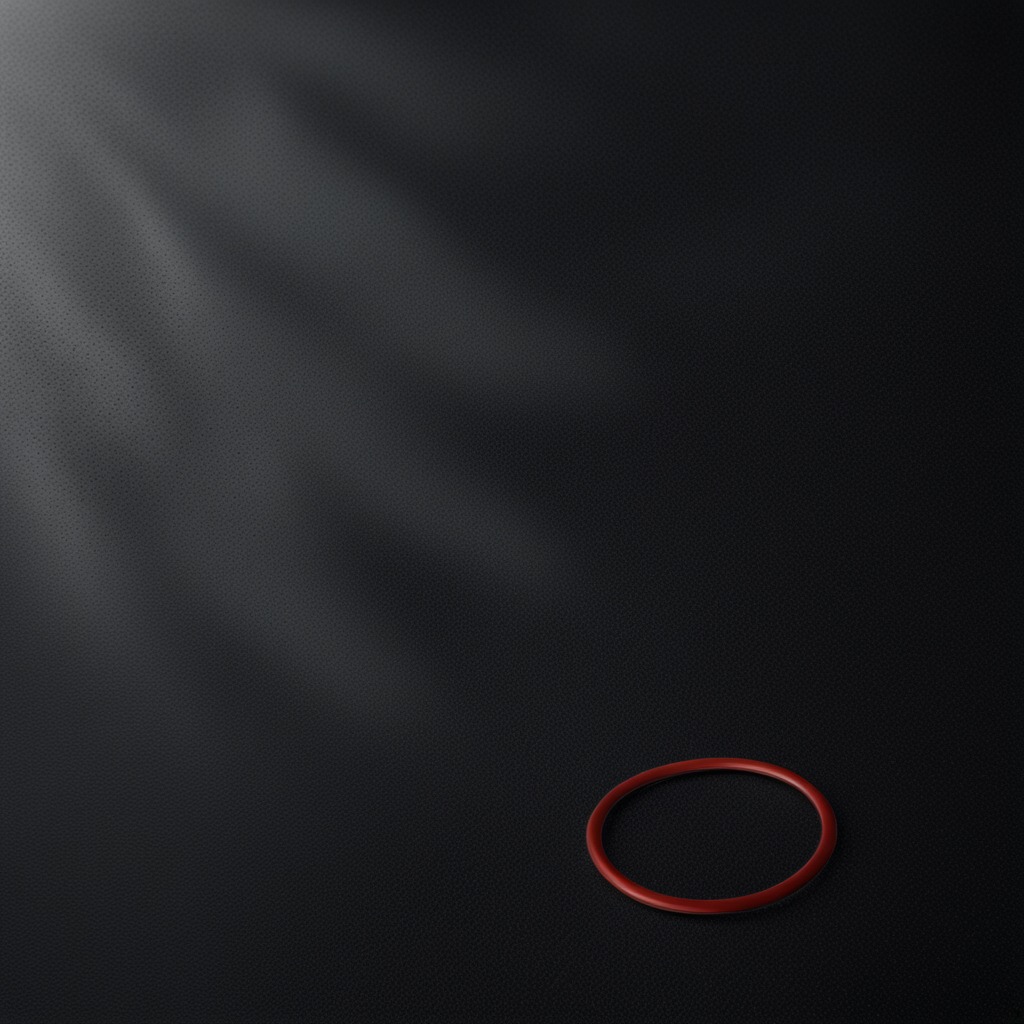
A rubber O-ring is lying on the granite tabletop.